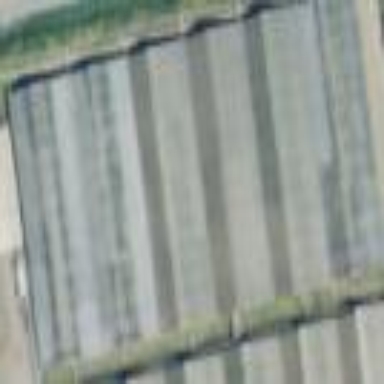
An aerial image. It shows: Greenhouse used for horticulture.